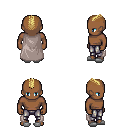
a pixel art fantasy rpg character, male body template, human, dark skin, gray cape, metal pants, blonde short mohawk hairstyle, white slippers, four views (front, back, left, right), 2x2 character sprite sheet, small pixel art, hard edges, no anti-aliasing